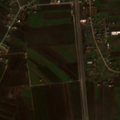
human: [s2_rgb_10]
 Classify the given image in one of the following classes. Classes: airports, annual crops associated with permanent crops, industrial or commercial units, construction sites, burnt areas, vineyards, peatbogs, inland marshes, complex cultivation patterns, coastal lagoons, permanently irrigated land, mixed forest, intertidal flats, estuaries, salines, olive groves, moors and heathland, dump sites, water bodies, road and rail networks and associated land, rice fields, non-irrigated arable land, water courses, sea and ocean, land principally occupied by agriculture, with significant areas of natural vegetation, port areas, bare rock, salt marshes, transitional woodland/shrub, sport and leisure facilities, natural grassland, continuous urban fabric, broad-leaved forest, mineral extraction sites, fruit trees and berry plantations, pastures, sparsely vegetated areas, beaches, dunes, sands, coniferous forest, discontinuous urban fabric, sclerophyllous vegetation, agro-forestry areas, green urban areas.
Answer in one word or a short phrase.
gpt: discontinuous urban fabric, non-irrigated arable land